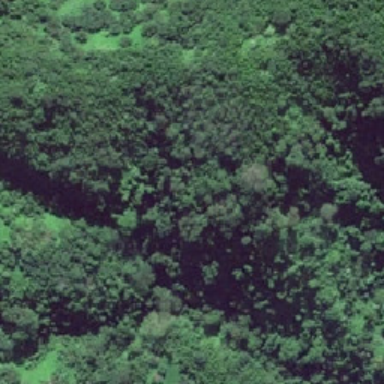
There is no point between trees in the forest .